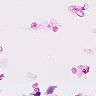
Metastatic tissue present: no